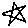
Label: star